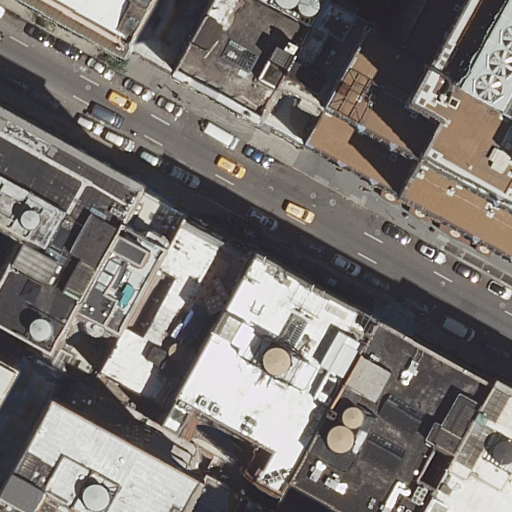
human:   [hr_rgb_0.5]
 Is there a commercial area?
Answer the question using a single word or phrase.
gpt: no

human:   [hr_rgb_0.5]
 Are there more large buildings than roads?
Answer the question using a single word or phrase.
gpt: yes

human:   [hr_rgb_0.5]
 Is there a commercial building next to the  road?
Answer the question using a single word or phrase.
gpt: no

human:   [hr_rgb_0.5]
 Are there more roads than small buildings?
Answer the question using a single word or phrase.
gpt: no

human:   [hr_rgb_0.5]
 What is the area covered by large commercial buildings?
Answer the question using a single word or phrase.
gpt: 0m2

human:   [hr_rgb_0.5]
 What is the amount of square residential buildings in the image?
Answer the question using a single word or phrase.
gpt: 0

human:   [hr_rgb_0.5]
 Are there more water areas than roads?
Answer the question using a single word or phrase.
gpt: no

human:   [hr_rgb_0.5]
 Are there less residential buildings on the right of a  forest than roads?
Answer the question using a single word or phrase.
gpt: yes

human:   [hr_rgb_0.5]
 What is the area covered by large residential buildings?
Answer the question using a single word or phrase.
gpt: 4750m2

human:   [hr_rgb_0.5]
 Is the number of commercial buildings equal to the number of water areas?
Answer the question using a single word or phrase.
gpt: yes

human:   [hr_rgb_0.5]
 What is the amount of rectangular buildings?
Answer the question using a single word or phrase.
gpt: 10

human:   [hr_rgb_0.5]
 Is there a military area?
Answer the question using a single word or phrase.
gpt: no

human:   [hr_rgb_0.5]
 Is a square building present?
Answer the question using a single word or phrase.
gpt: no

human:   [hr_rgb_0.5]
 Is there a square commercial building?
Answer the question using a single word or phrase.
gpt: no

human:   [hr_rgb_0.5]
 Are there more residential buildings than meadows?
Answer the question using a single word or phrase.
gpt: yes

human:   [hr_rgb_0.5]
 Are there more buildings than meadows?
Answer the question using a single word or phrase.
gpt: yes

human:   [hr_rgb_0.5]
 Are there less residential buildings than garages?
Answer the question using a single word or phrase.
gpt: no

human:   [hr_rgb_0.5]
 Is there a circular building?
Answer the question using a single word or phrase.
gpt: no

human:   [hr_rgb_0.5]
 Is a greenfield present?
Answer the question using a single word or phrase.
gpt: no

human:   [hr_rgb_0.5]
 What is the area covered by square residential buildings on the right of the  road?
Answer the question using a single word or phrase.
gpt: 0m2

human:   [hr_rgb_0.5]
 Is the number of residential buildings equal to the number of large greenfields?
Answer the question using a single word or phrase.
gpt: no

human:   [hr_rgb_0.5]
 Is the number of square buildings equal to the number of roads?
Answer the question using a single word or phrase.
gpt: no

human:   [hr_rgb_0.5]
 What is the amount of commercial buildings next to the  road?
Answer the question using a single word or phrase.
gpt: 0

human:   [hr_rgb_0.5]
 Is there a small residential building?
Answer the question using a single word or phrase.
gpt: yes

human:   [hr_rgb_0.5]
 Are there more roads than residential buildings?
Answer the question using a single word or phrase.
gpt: no

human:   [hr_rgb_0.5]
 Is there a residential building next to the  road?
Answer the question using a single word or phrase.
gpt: yes

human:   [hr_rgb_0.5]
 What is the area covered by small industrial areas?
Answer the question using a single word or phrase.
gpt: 0m2

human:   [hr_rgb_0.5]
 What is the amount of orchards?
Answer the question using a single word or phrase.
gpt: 0

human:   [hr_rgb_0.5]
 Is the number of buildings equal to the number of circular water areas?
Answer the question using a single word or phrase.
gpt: no

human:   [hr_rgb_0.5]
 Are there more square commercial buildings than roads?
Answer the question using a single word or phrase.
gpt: no

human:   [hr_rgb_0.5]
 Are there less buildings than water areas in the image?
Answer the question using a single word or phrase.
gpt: no

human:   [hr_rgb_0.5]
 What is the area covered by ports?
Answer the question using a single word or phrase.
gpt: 0m2

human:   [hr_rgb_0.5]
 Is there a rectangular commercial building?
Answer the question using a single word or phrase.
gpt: no

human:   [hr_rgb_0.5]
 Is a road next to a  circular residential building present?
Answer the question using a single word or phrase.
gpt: no

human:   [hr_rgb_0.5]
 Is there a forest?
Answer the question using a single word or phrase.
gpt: no

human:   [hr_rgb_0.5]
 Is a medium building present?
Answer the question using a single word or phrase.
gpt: yes